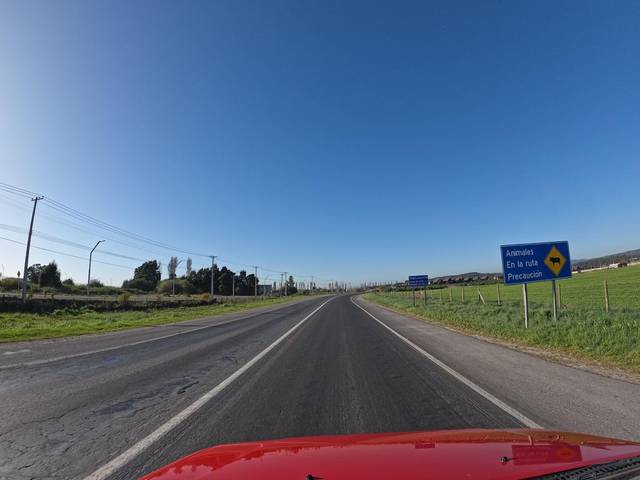
Region: Chile
Coordinates: -36.776, -73.055